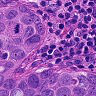
Metastatic tissue present: yes